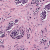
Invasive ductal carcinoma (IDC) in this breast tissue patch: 1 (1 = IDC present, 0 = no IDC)